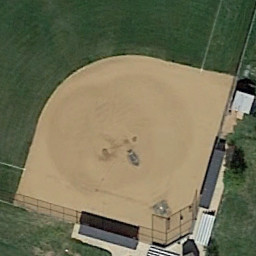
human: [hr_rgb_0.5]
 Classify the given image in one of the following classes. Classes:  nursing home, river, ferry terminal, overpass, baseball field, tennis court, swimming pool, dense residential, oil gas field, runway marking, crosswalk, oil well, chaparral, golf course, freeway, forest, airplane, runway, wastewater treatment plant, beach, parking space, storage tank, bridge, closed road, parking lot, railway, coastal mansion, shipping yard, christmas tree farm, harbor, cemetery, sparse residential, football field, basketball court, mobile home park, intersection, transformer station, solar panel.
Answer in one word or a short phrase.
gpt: baseball field